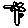
Label: flower